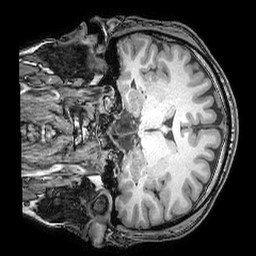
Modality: T1w
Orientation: coronal
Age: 32
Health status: ill
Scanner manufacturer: philips
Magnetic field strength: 3 T
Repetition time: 0.007 s
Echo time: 0.0035 s